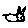
Label: cat